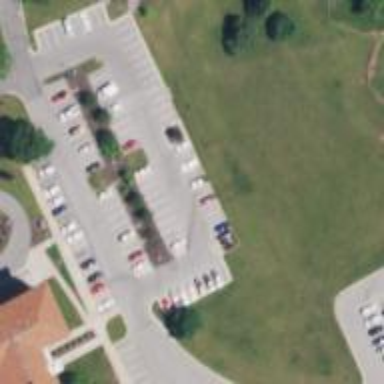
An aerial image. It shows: Parking area.